Field crop: maize
Growth stage: 2
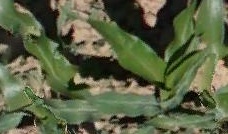
Species: maize